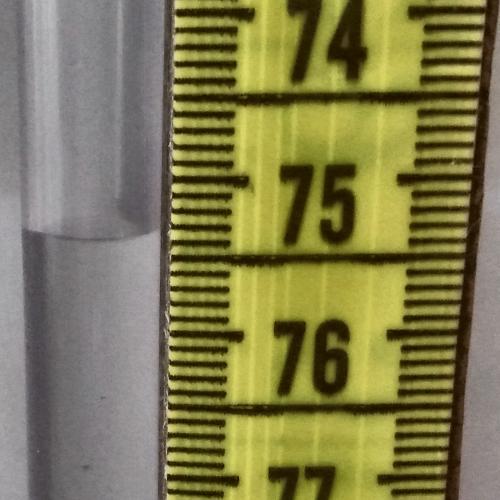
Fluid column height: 75.3 cm